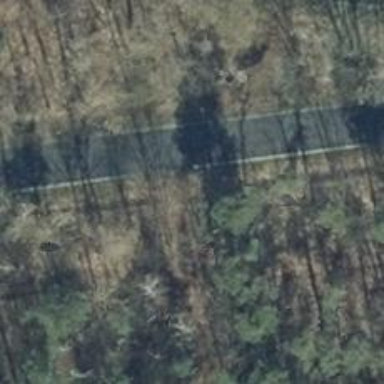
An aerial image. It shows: Secondary road with asphalt surface.